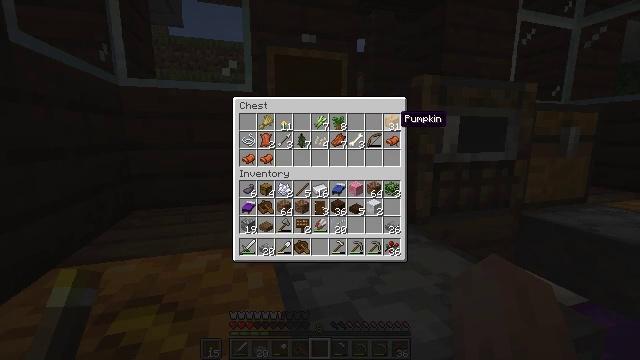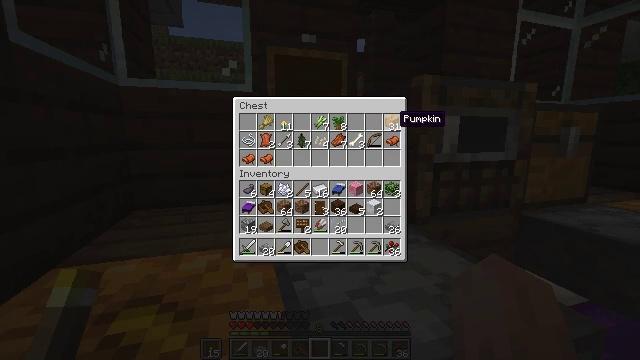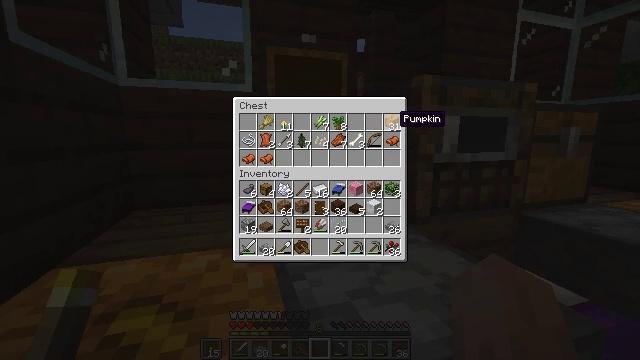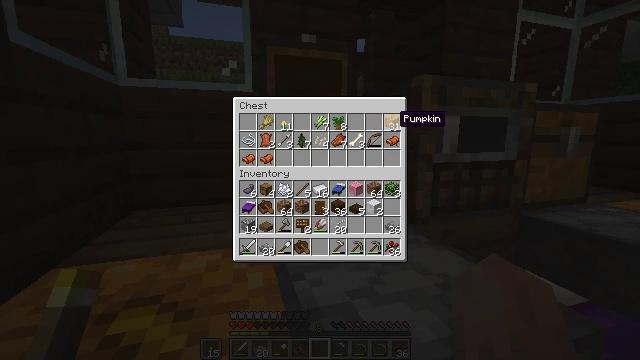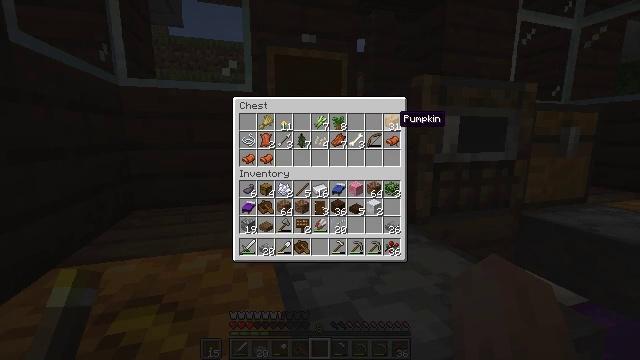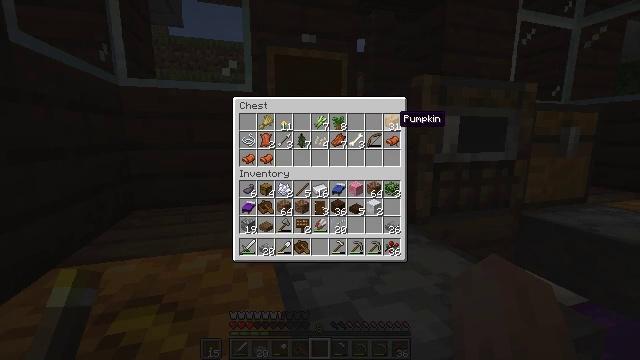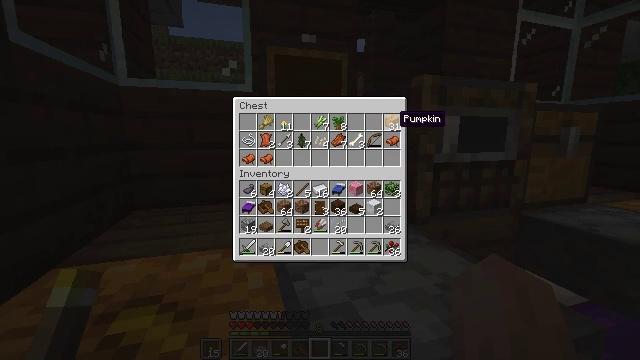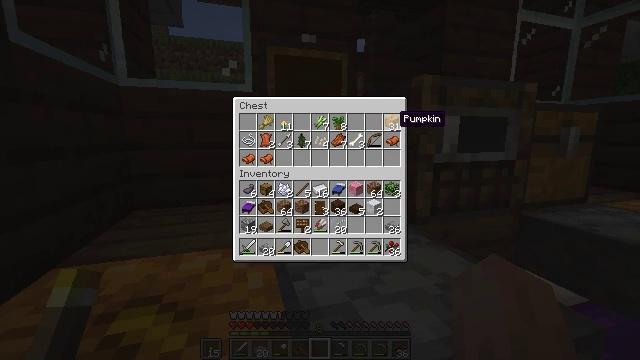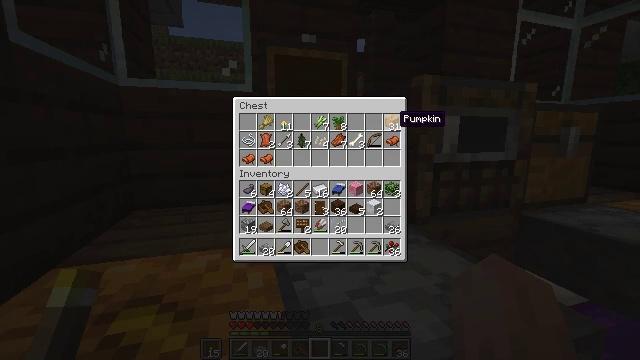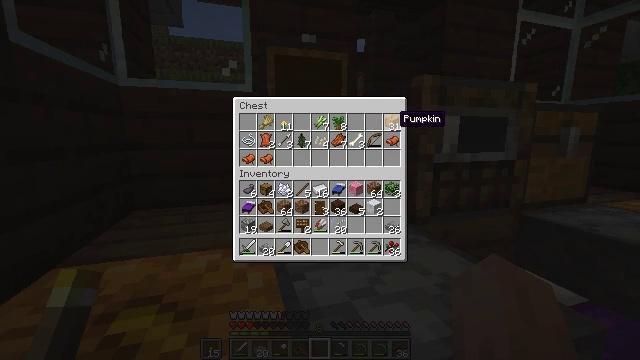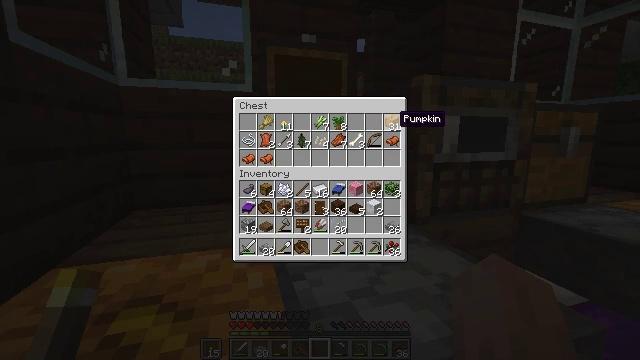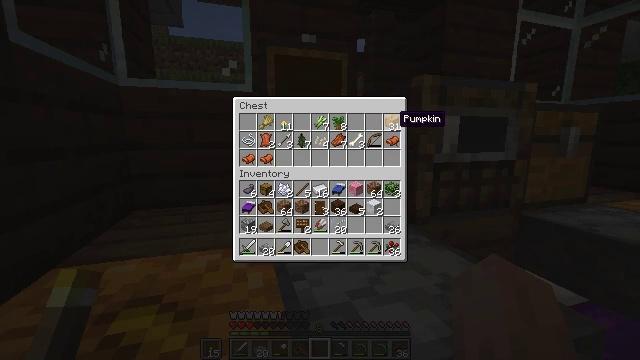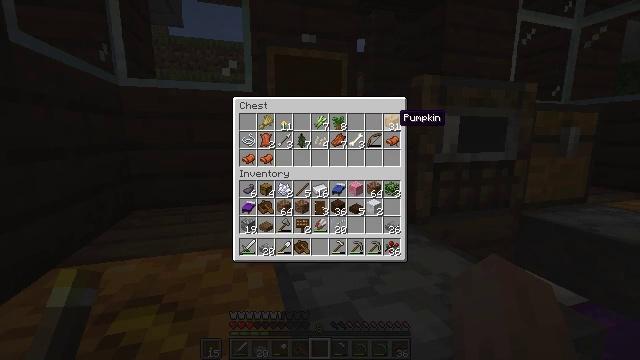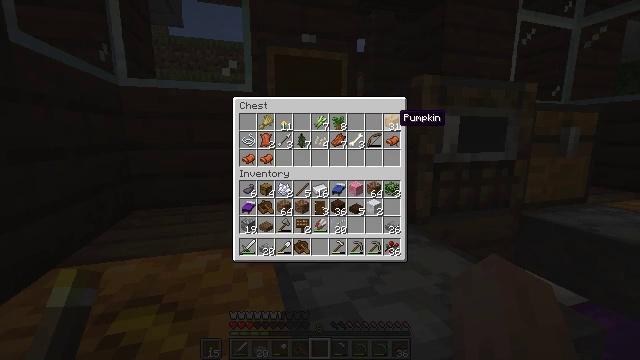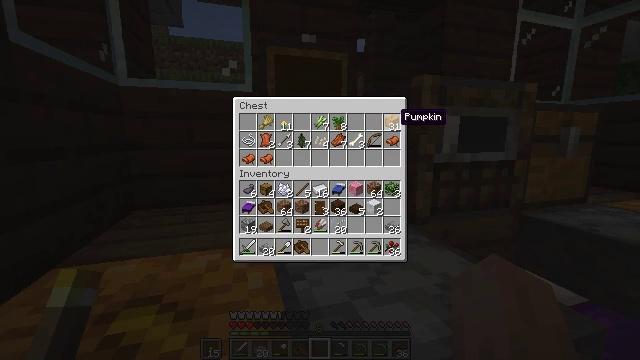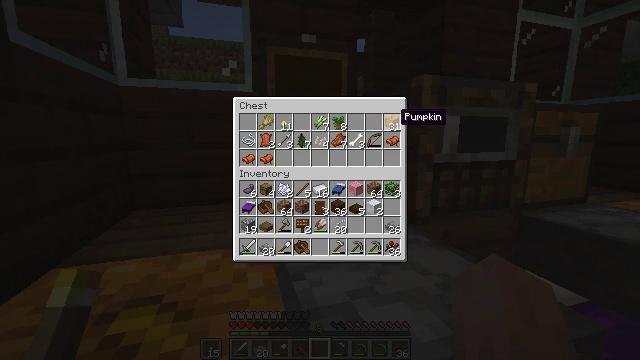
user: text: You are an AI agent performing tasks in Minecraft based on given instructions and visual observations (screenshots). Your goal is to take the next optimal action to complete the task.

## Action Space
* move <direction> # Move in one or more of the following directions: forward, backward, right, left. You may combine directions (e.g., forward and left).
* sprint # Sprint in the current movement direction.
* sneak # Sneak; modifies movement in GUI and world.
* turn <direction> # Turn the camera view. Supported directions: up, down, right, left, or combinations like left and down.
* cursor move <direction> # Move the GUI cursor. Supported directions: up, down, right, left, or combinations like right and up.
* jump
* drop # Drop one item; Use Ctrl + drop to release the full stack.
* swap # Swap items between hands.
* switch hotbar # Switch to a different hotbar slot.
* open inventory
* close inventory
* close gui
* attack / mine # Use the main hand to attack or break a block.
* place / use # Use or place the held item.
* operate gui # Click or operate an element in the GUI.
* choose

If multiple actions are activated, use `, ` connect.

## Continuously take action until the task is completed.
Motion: motion action
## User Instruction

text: Craft some pumpkin seeds.
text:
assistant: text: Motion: no_op
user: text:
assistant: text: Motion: no_op
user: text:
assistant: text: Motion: no_op
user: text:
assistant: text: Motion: no_op
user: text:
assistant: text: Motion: no_op
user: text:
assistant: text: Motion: no_op
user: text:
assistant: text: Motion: no_op
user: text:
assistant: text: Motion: no_op
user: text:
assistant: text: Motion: no_op
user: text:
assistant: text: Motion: no_op
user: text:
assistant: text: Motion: no_op
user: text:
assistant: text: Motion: no_op
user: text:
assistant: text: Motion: no_op
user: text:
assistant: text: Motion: no_op
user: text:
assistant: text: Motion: no_op
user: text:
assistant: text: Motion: no_op
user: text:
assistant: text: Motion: no_op
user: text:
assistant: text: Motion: no_op
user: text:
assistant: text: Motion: no_op
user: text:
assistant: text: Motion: operate gui
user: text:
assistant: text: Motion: operate gui
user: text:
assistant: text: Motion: cursor move left and down
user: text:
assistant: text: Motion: cursor move left and down
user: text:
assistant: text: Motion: cursor move left and down
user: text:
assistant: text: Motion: cursor move left and down
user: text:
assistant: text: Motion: cursor move down
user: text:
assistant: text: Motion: no_op
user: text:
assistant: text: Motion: no_op
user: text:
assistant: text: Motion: cursor move down
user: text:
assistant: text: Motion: no_op